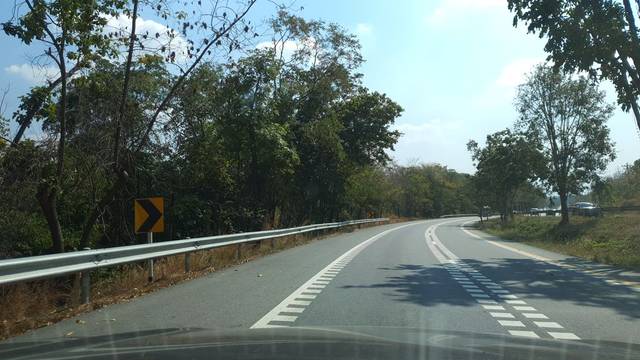
Region: Thailand
Coordinates: 16.975, 99.13